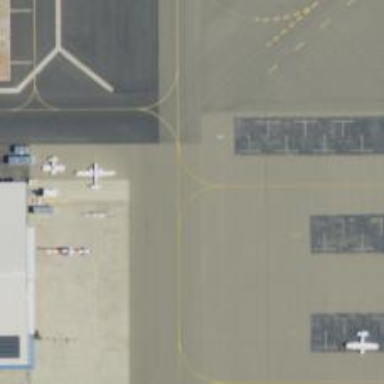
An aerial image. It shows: Image of taxiway at airport.